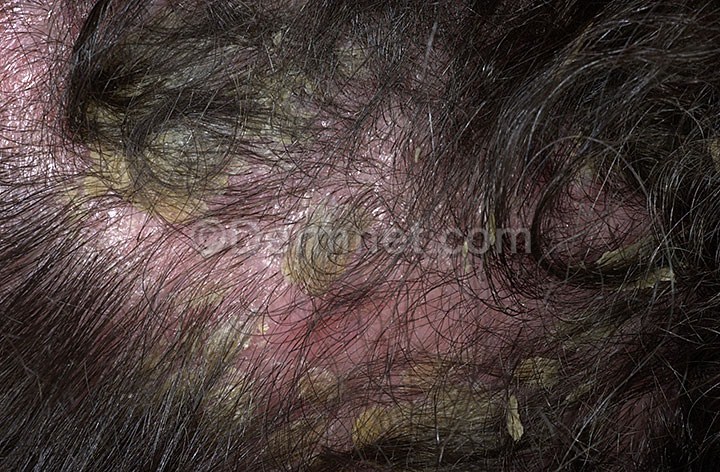
Disease: Psoriasis pictures Lichen Planus and related diseases